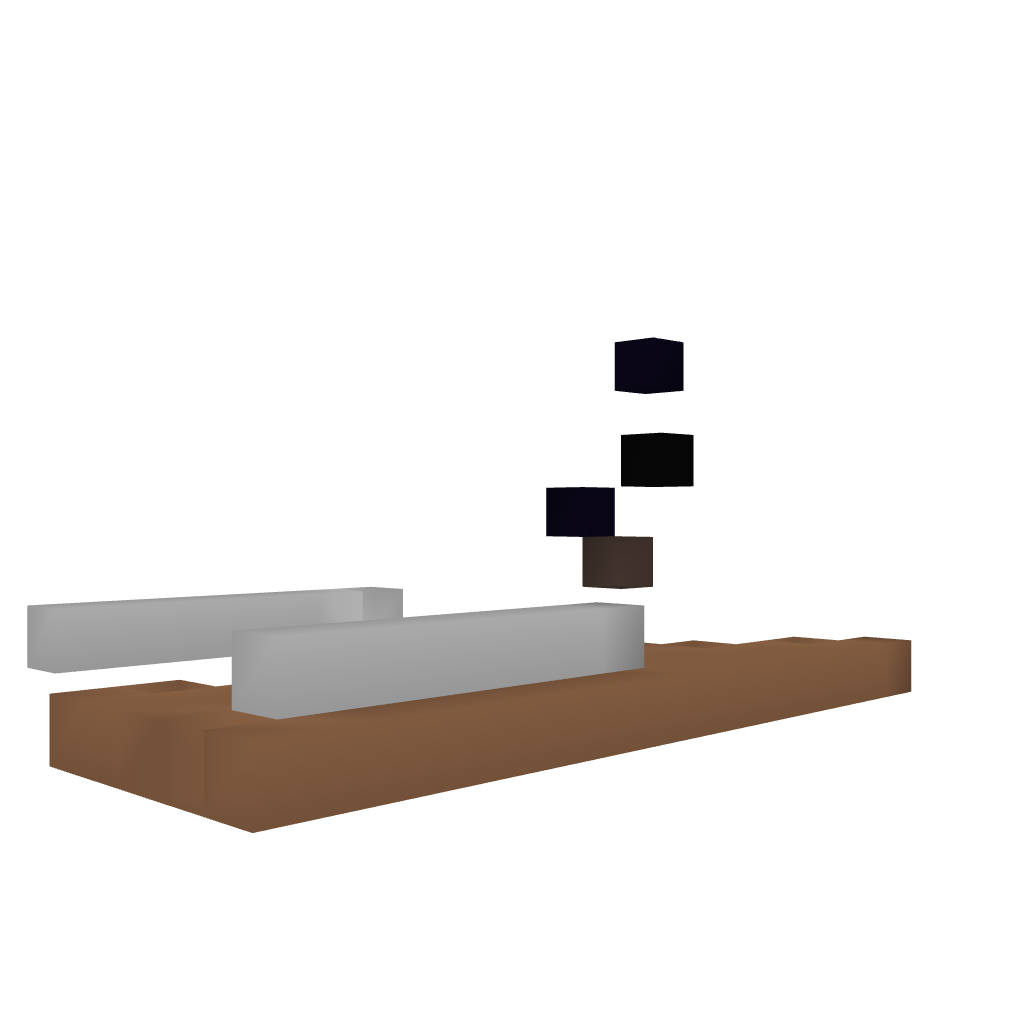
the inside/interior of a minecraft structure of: Throne with secret passage